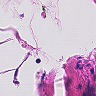
Metastatic tissue present: no